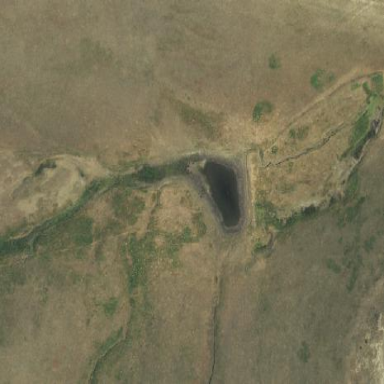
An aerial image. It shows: Reservoir.